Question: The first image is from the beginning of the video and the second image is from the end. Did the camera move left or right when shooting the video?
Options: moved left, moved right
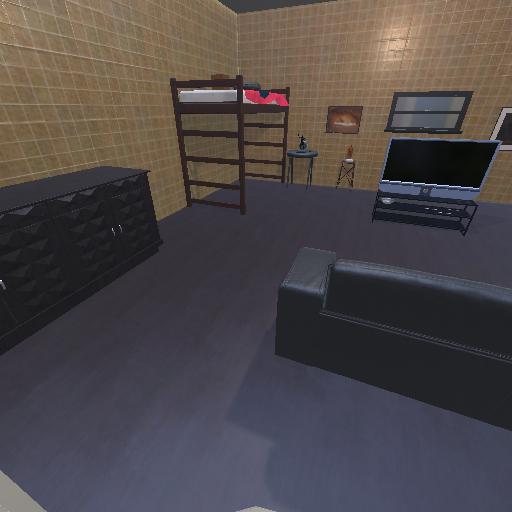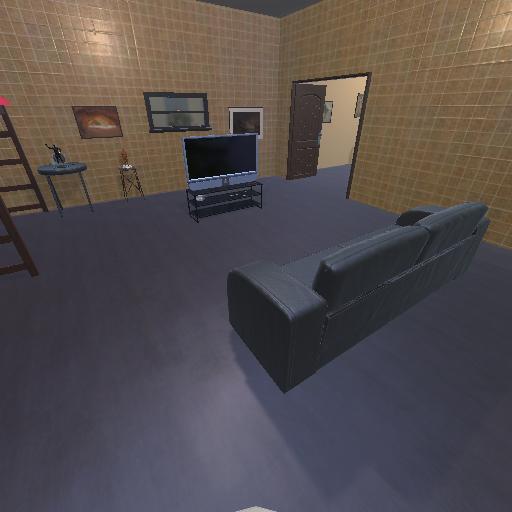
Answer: moved left